Question:
How can i count all facebook profiles from facebook column?
I used this
'''
$query = "SELECT COUNT(facebook) FROM members";
$result = mysql_query($query) or die(mysql_error());
foreach(mysql_fetch_array($result) as $fbcount);
'''
And it give result 5.
How can i make it to count just 3?
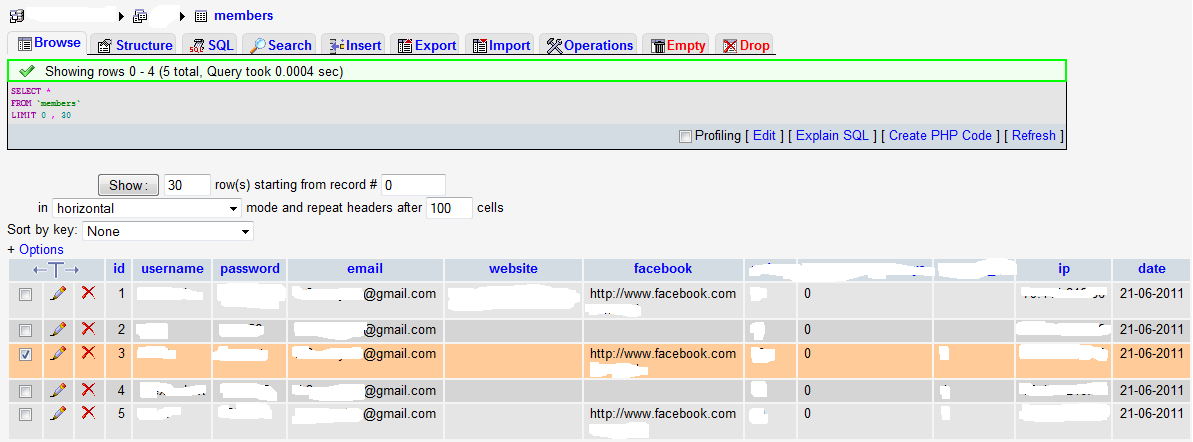
Answer: Your query is simply doing a COUNT on 'facebook' column without using any conditions. And therefore the query will return as many records as you have in the table.
Try this:
'''
SELECT COUNT(1)
FROM 'members'
WHERE 'facebook' != ''
AND 'facebook' IS NOT NULL;
'''